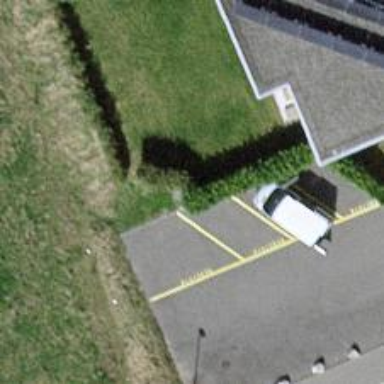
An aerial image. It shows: Hedge barrier.